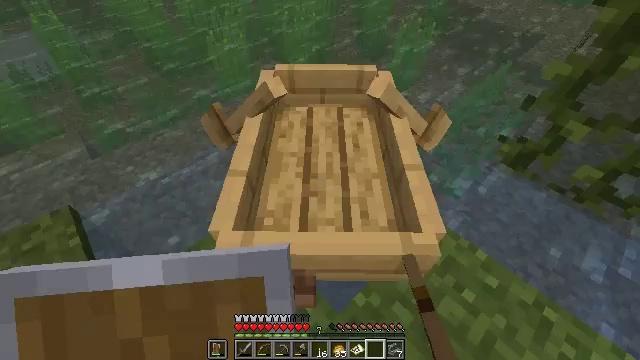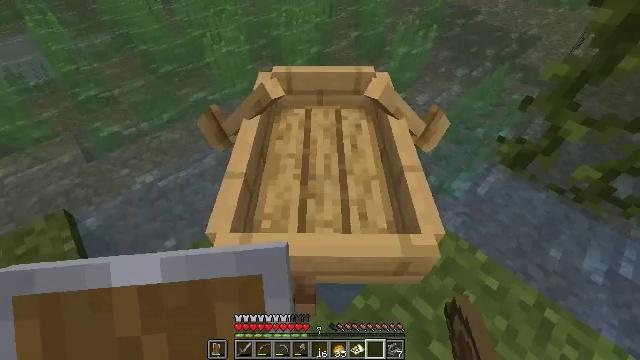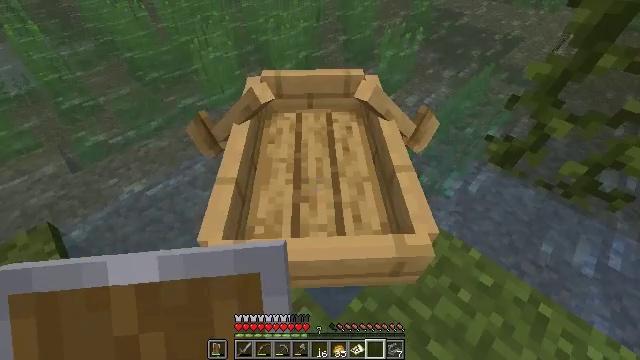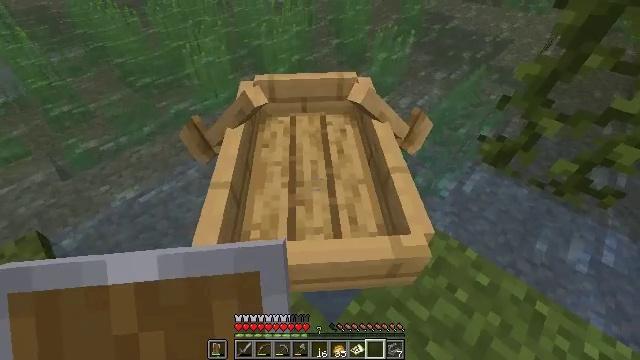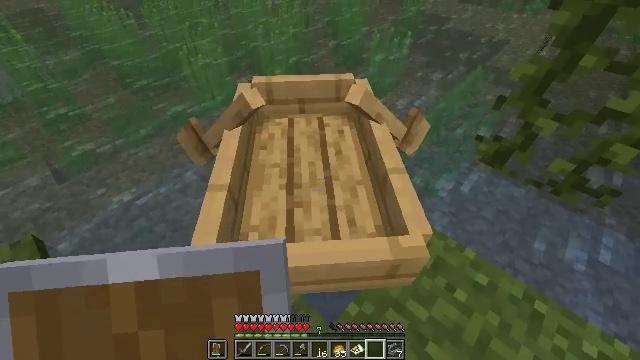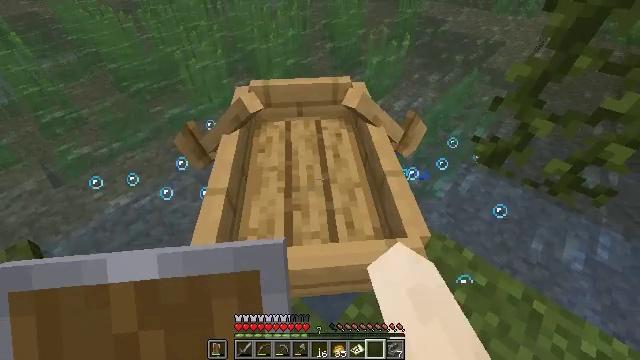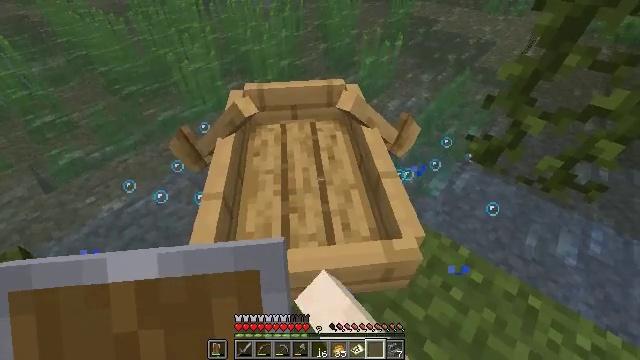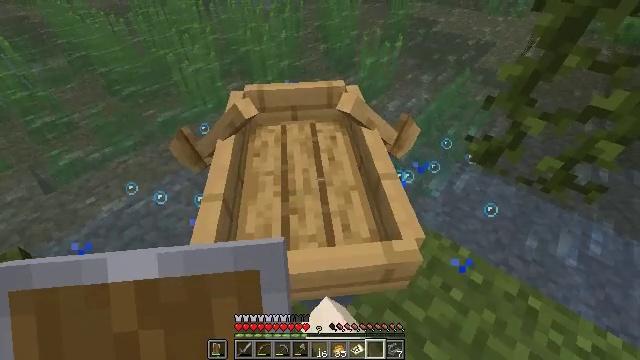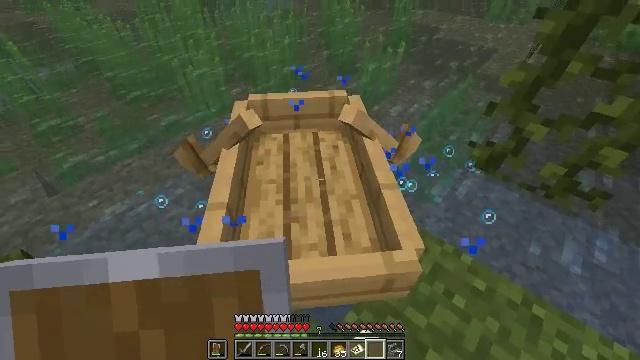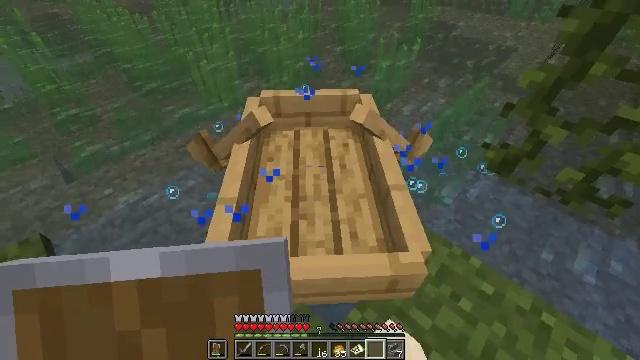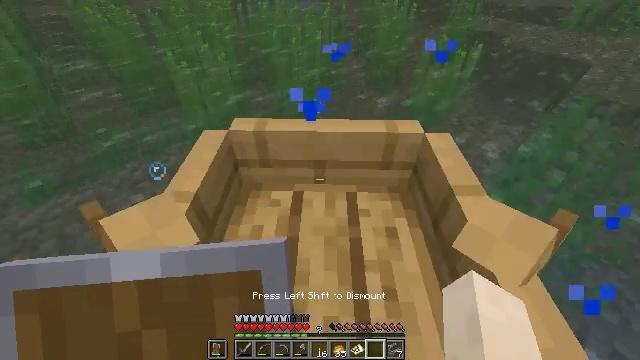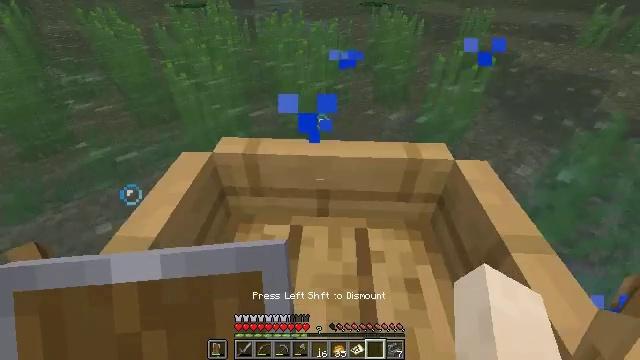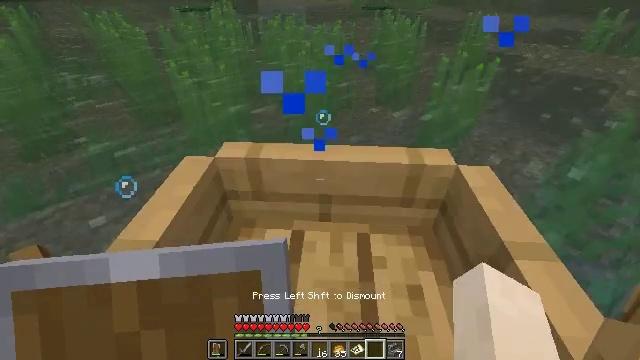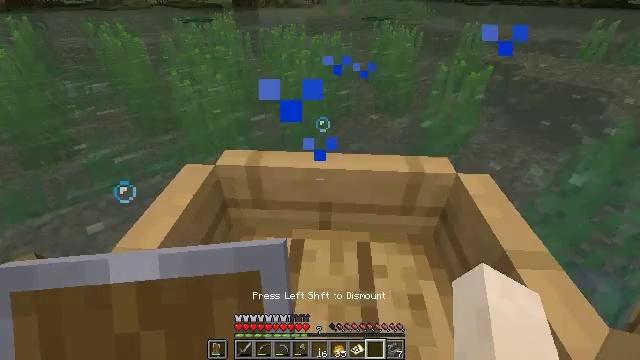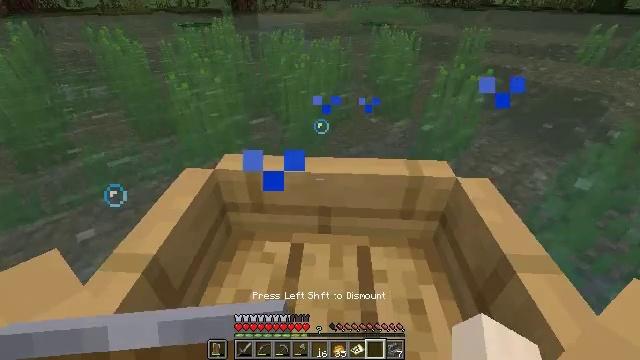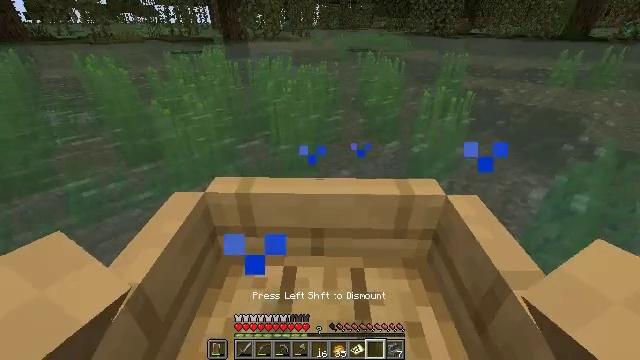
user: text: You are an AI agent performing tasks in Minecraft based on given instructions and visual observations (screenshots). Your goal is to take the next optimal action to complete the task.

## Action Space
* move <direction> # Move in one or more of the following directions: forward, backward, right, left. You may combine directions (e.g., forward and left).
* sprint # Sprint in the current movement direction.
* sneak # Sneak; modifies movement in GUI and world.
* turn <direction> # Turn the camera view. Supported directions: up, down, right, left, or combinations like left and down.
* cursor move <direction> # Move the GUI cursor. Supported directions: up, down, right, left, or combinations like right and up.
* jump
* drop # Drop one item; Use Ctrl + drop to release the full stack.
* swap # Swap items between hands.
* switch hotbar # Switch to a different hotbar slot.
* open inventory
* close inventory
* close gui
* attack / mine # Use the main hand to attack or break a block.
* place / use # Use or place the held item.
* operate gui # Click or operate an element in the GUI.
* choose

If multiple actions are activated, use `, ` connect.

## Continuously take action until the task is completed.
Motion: motion action
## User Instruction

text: Pick up a blue orchid.
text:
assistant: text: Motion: no_op
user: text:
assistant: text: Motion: turn right
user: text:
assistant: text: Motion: turn right
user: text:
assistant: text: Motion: use / place
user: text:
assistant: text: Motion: use / place
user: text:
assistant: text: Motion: turn right
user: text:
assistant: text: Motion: no_op
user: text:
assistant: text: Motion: turn up
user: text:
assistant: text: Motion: turn up
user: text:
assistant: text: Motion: turn left and up
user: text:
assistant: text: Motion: turn left and up
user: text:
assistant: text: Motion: turn up
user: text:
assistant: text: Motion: move forward, turn up
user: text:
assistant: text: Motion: move forward
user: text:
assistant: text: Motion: move forward, turn right and up
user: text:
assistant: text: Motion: move forward, turn right and up
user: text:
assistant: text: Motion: move forward, turn up
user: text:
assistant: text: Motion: move forward
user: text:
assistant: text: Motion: move forward
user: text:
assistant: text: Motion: move forward
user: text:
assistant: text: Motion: move forward
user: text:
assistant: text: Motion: move forward
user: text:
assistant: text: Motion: move forward
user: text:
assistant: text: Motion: move forward
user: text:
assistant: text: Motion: move forward
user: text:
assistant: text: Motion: move forward
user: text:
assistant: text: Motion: move forward
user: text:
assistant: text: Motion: move forward
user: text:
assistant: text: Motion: move forward
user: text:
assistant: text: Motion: move forward